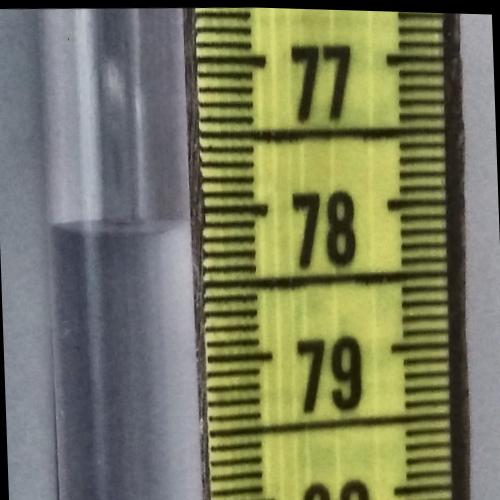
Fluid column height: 78.1 cm